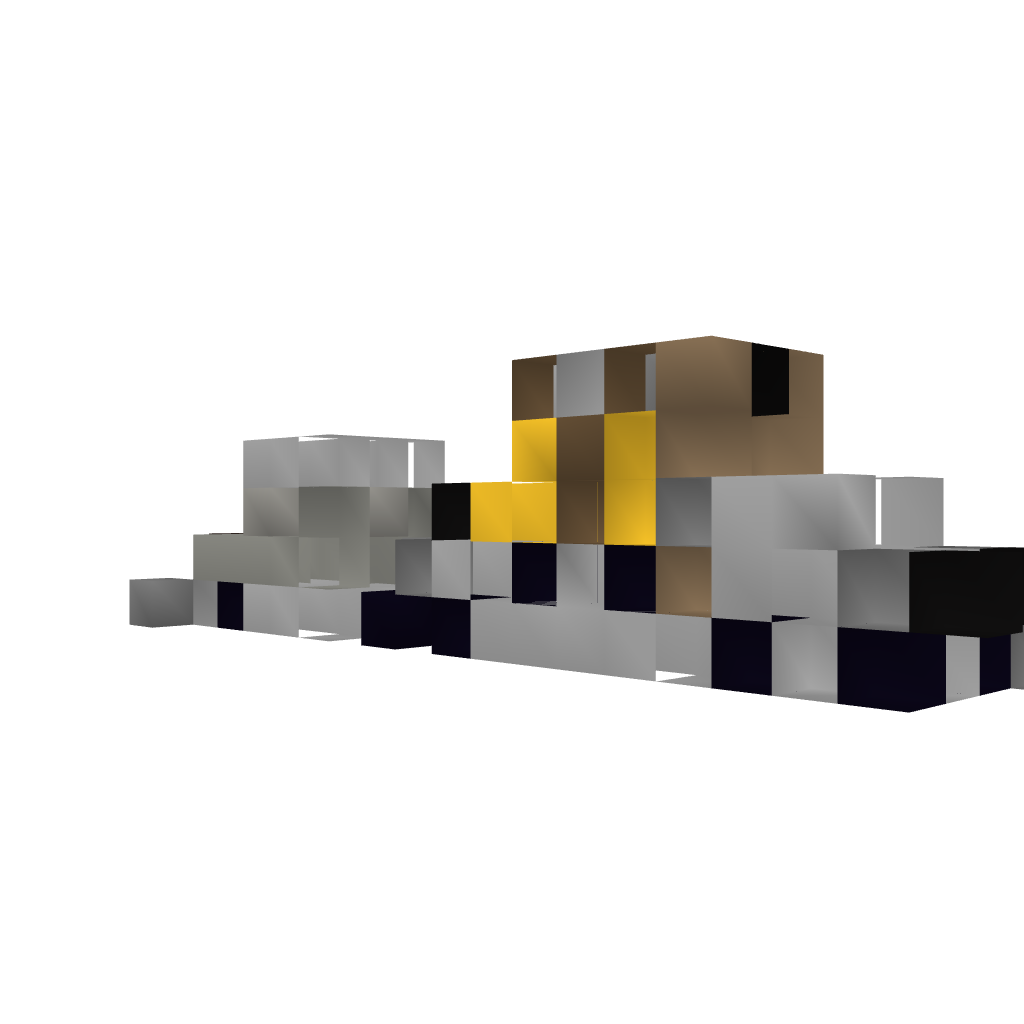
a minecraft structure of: Truck w/ Forklift